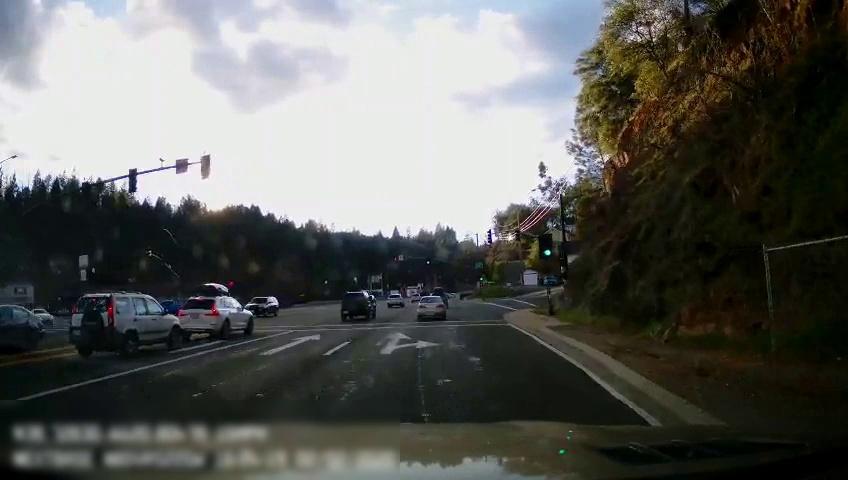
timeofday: Day
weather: Sunny
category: Drivable Space
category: Vehicles | Car
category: Vehicles | SUV
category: Vehicles | SUV
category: Vehicles | Car
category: Vehicles | SUV
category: Vehicles | SUV
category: Vehicles | SUV
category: Vehicles | Car
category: Vehicles | Car
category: Vehicles | SUV
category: Vehicles | Car
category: Lanes | Opposite Lane
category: Lanes | Opposite Lane
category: Lanes | Current Lane
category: Lanes | Alternate Lane
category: Lanes | Current Lane
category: Traffic | Lights
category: Traffic | Lights
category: Traffic | Signs
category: Traffic | Lights
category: Traffic | Lights
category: Traffic | Lights
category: Traffic | Lights